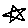
Label: star